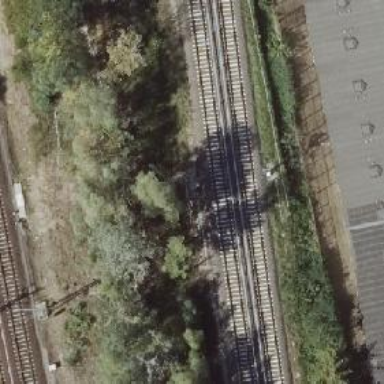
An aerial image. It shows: Railway signal.